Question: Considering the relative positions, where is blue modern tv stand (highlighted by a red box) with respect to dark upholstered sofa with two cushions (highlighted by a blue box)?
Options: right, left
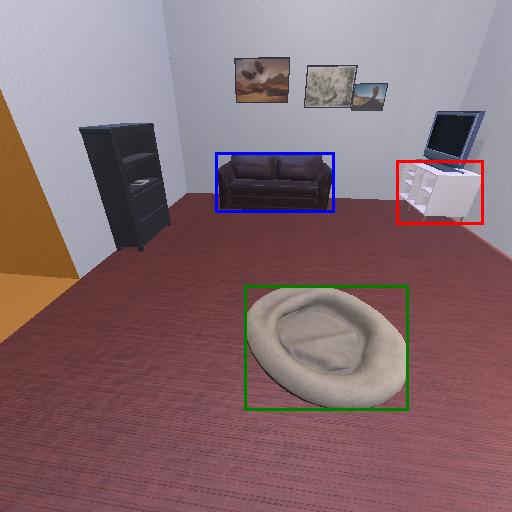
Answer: right